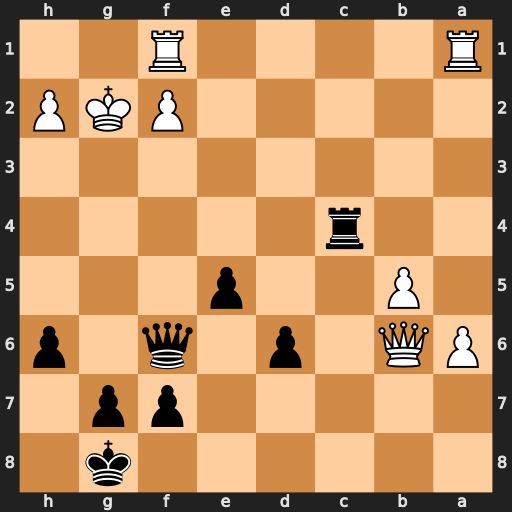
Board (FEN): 6k1/5pp1/PQ1p1q1p/1P2p3/2r5/8/5PKP/R4R2
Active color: b
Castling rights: -
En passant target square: -
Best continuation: Rg4+ Kh1 Qf3#